Question: Consider the following HTML
'''
<div class="buttons">
<button>Left</button>
<button>Middle</button>
<button>Right</button>
</div>
'''
I can see spacing between buttons, which I understand is due to the CR/LF between each button markup.
Is there a way to correct this with CSS?

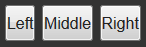
Answer: Yes, there are 2 ways:
Set the 'html' markup side by side
'''
<div class="buttons">
<button>Left</button><button>Middle</button><button>Right</button>
</div>
'''
Set 'float:left' in the 'buttons'
'''
button{
float:left;
display: inline-block;
}
'''